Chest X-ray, PA view. Patient: 33 years old, sex M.
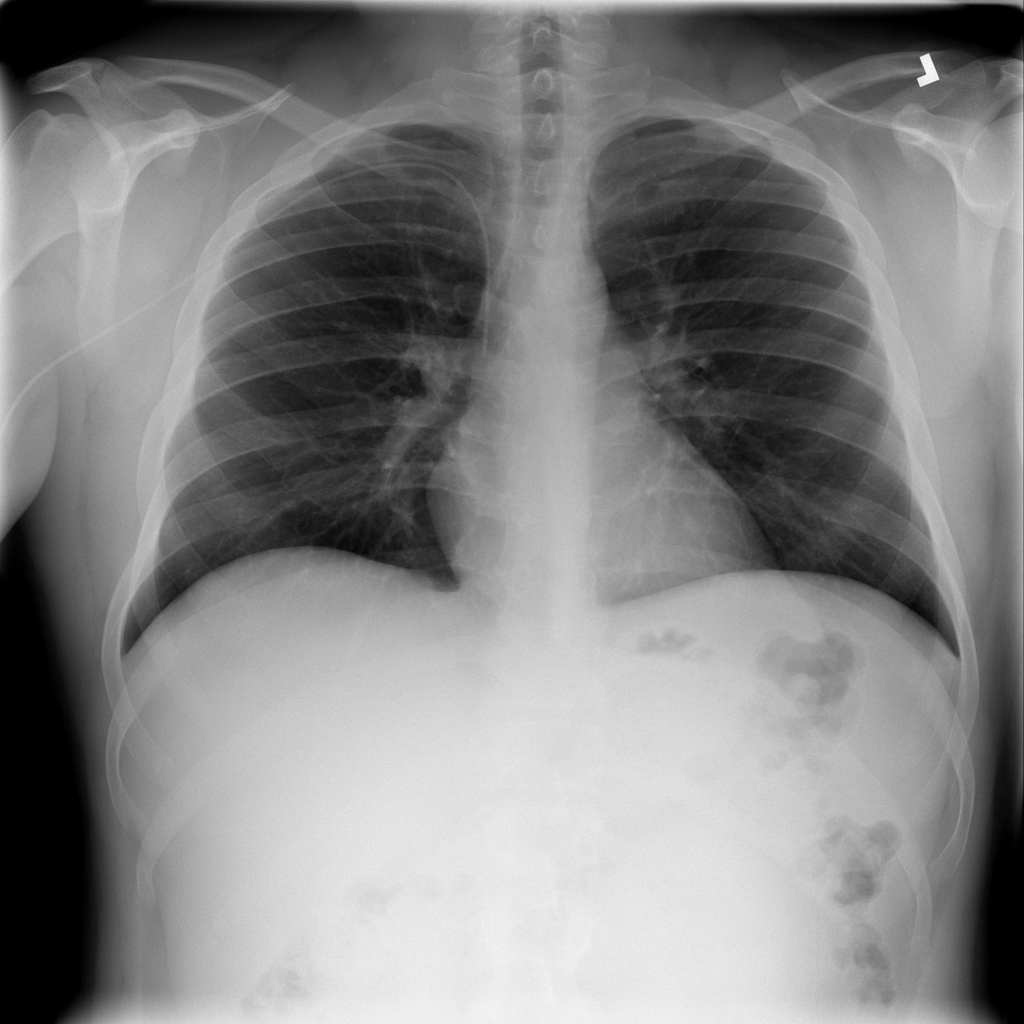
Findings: Pleural_Thickening